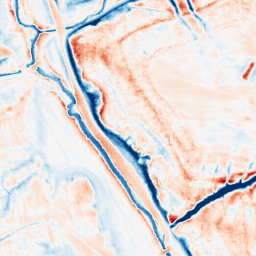
Category: trend_removal
Decomposition family: local_polynomial
Decomposition parameters: window_size: 21
degree: 2
Upsampling method: sinc_blackman
Upsampling parameters: scale: 8
kernel_size: 16
Upsampling scale: 8